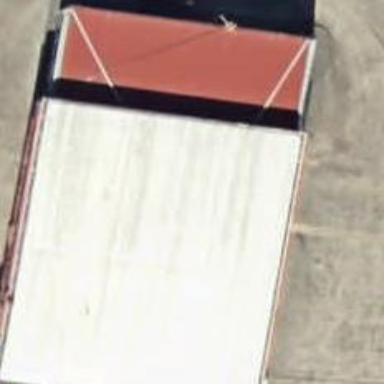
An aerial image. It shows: Fuel station.